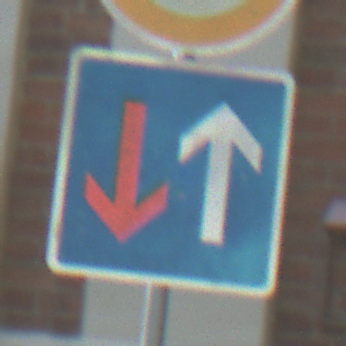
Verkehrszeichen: VorrangVorGegenverkehr
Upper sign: Geschwindigkeit5
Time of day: Midday
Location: Outdoor (Suburban)
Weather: Clear
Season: NotSpecified
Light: Natural